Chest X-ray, AP view. Patient: 62 years old, sex M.
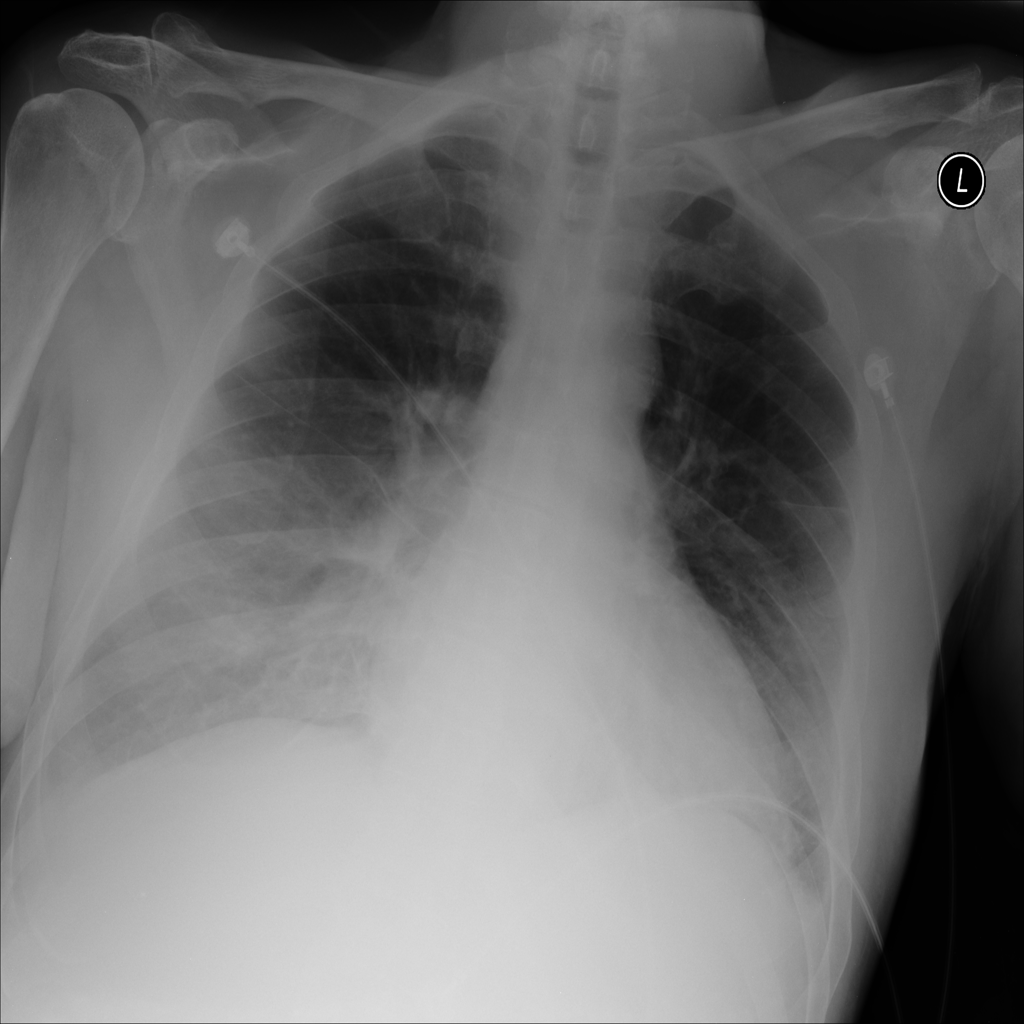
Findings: Effusion, Infiltration